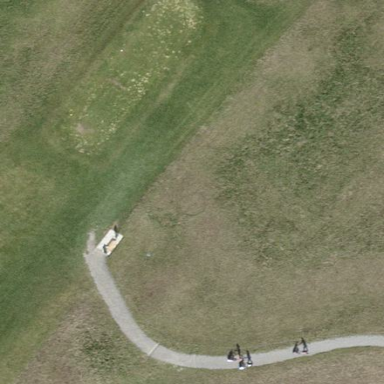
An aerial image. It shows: Golf tee on grassy land.